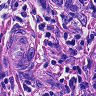
Metastatic tissue present: no